Field crop: maize
Growth stage: 2
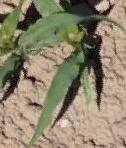
Species: maize